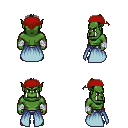
a pixel art fantasy rpg character, male body template, orc, green skin, overskirt, metal pants, brown short mohawk hairstyle, red bandana, white cloth bandages, maroon shoes, four views (front, back, left, right), 2x2 character sprite sheet, small pixel art, hard edges, no anti-aliasing